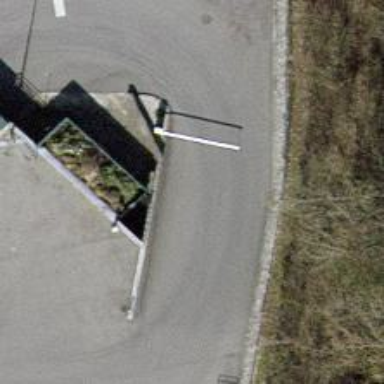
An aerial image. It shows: Lift gate barrier.